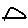
Label: triangle